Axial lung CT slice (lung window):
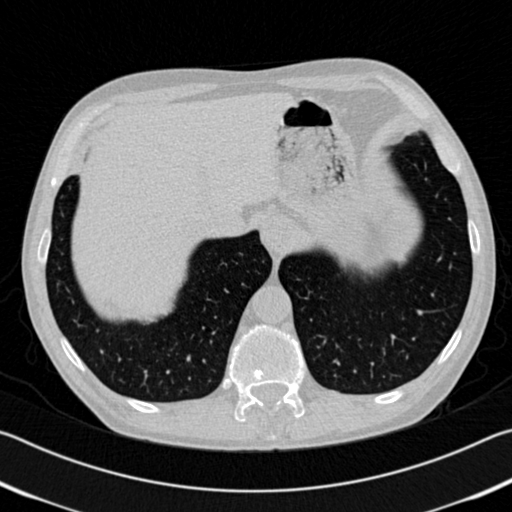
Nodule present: no